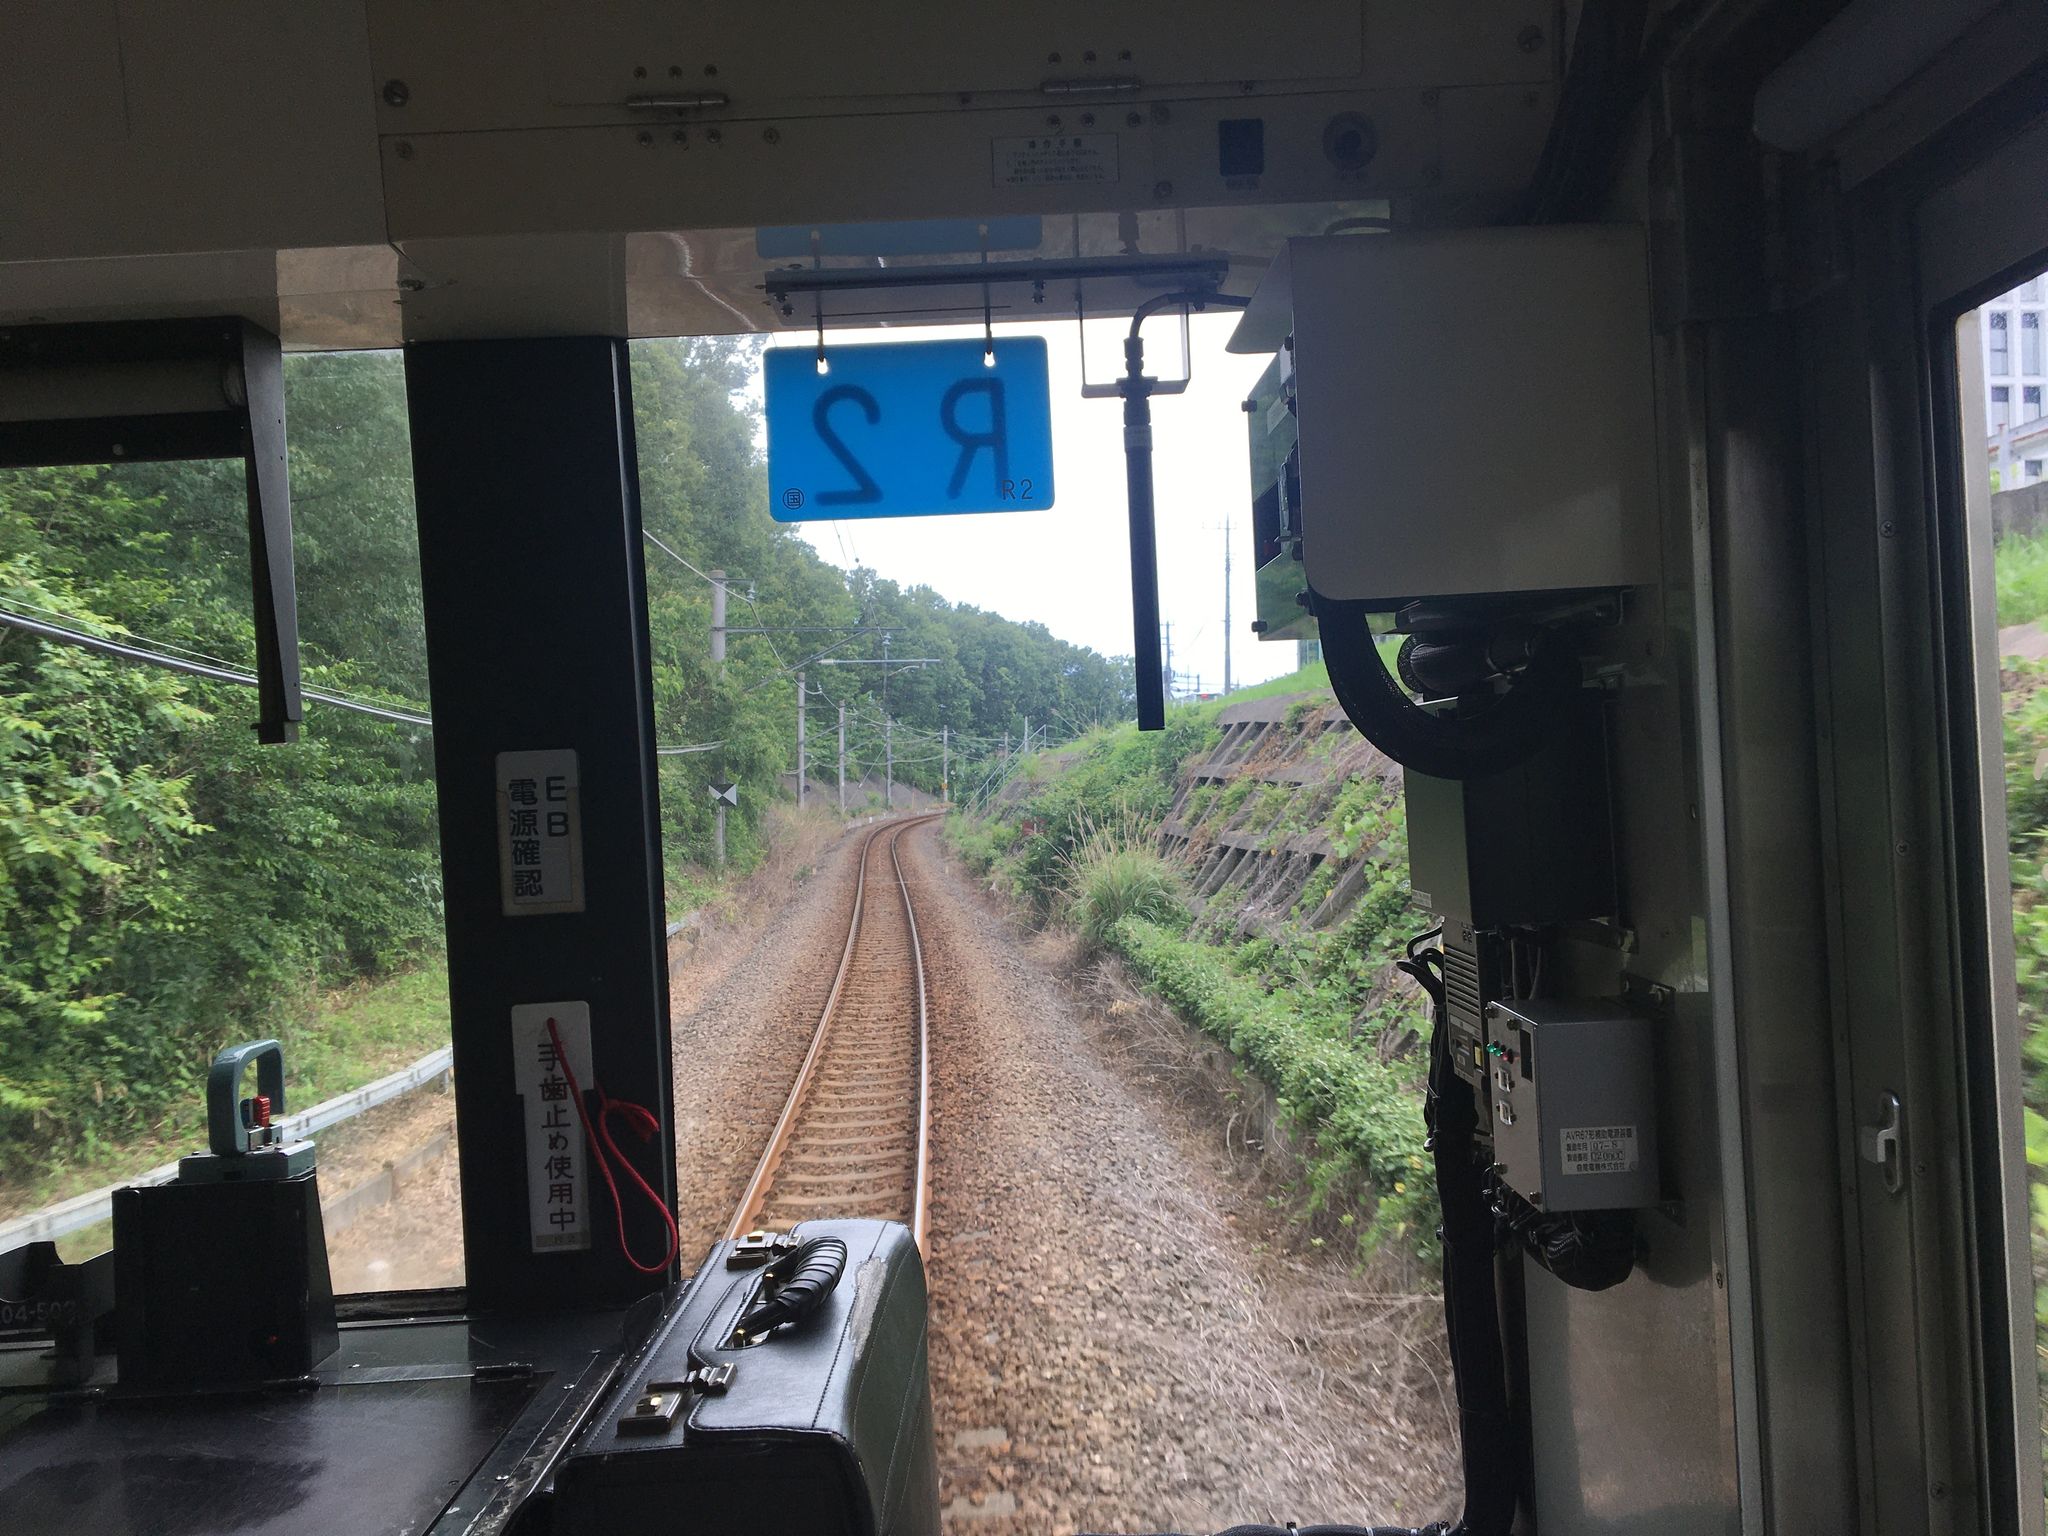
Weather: clear
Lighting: day
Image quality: slightly poor
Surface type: railway
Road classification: tertiary, unclassified
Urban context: urban centre
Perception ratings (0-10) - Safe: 0.98, Lively: 3.62, Beautiful: 3.2, Boring: 8.7, Depressing: 5.37, Wealthy: 2.74